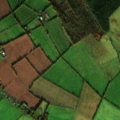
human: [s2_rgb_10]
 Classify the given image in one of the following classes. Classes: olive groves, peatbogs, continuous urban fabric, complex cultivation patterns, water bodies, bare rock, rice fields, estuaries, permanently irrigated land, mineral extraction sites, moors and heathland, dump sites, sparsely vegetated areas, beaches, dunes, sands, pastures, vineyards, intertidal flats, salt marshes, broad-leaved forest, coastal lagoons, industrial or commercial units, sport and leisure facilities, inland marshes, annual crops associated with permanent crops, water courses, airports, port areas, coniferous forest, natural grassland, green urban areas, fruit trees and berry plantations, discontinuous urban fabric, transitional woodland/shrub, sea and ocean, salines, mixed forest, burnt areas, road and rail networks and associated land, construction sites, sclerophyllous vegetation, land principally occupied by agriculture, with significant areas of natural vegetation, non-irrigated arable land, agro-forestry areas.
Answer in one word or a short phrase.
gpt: non-irrigated arable land, pastures, coniferous forest, transitional woodland/shrub